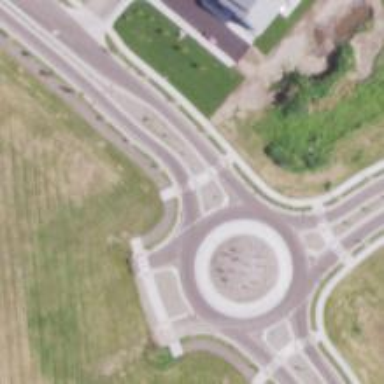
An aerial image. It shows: Marked asphalt cycleway with crossing.